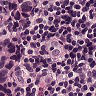
Metastatic tissue present: yes